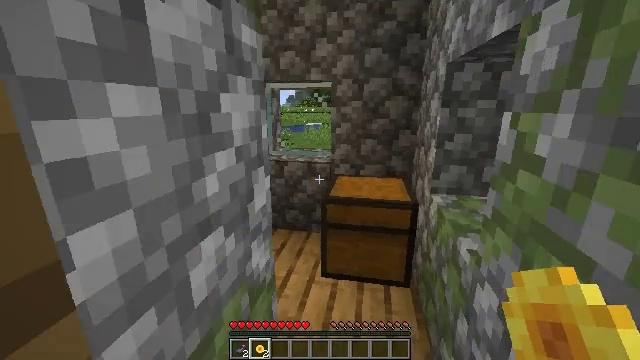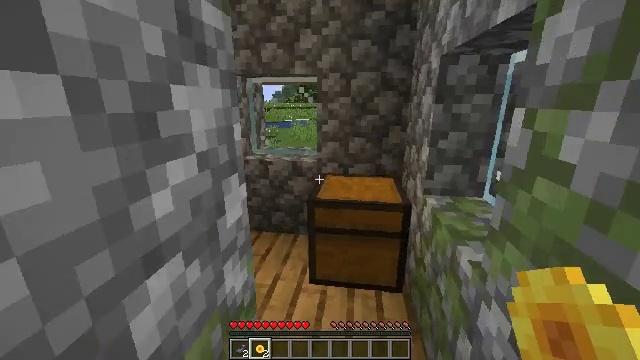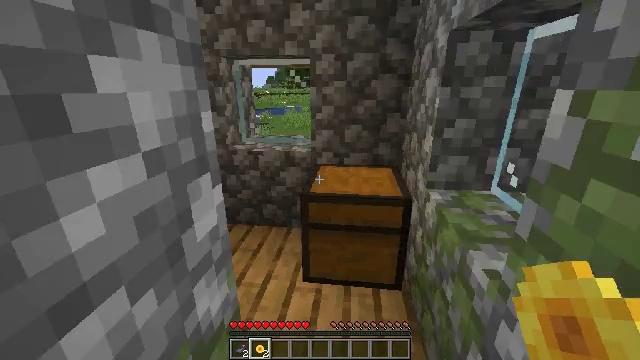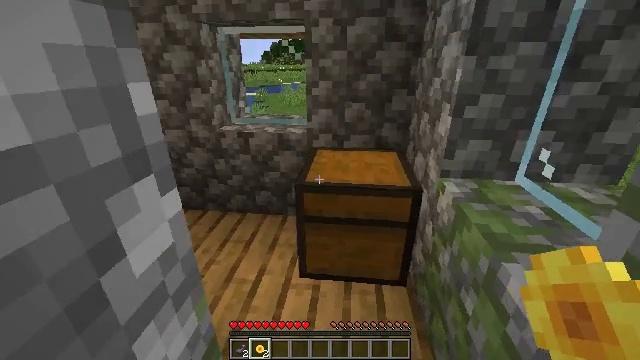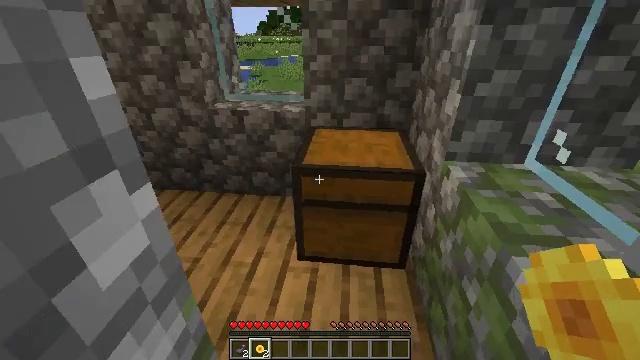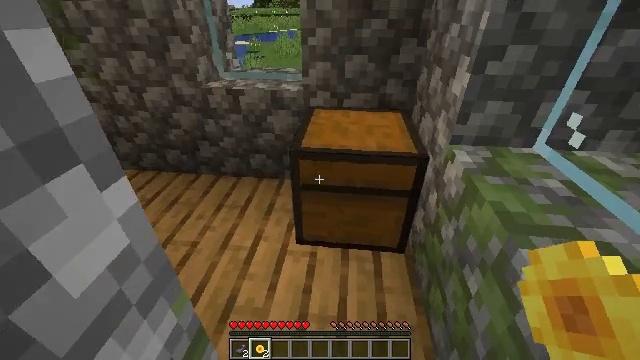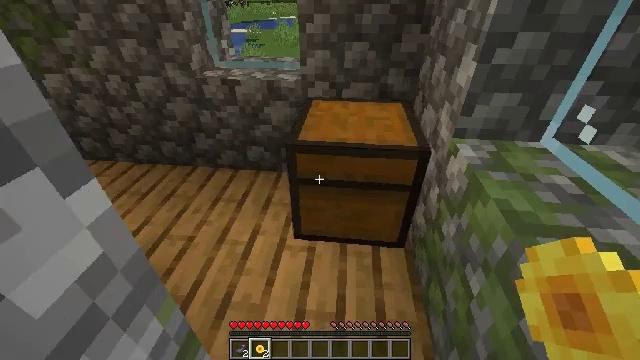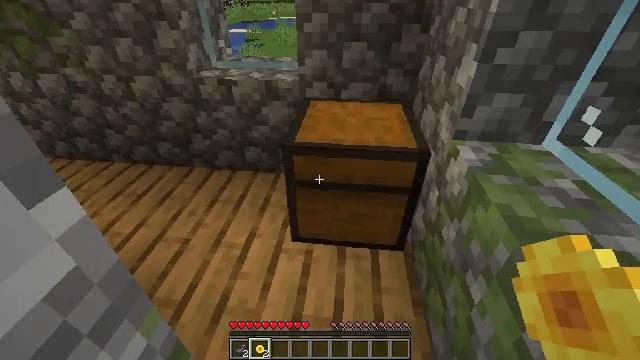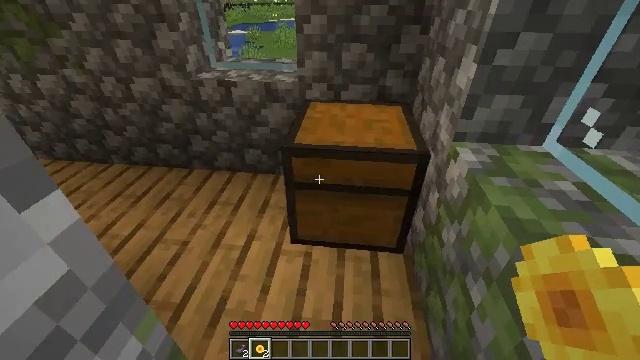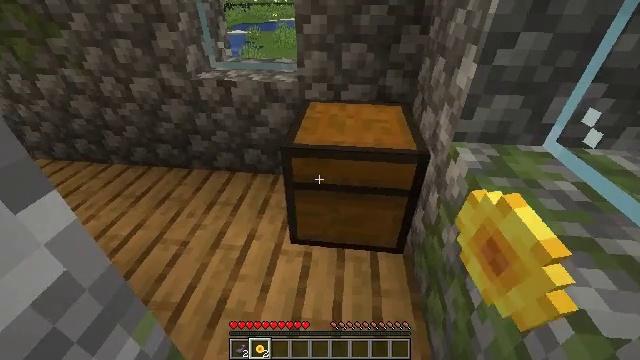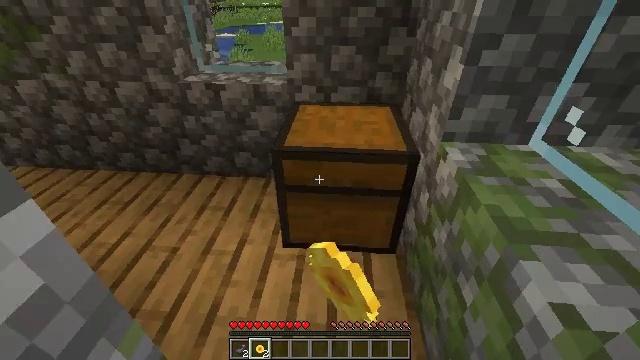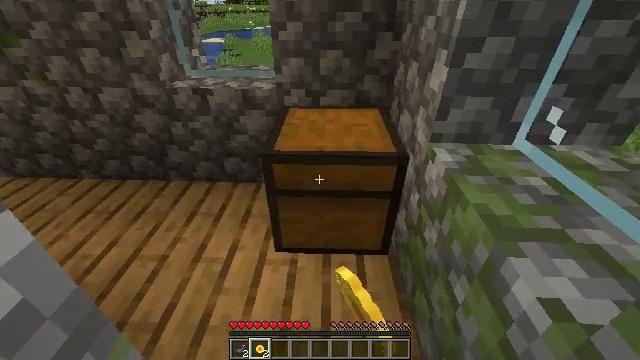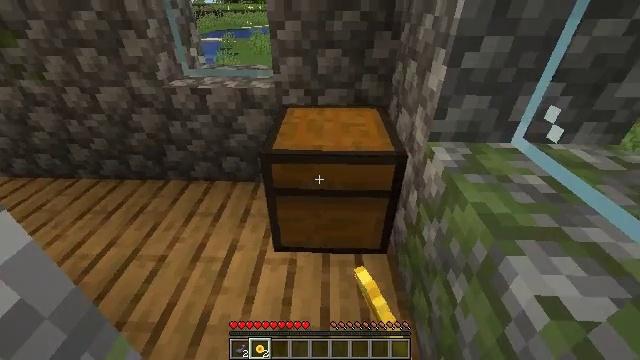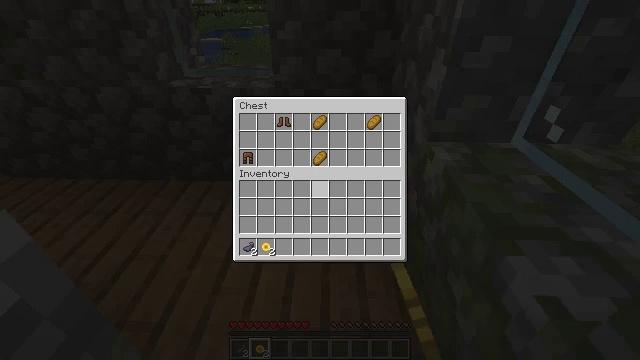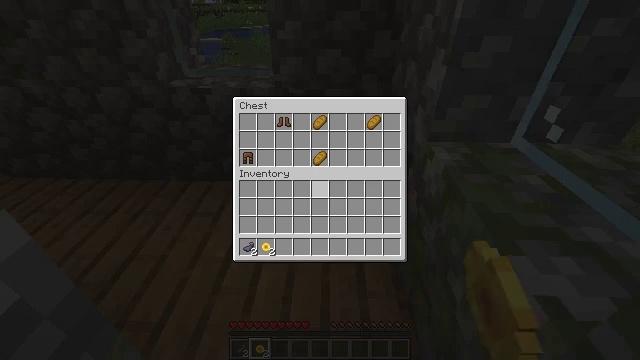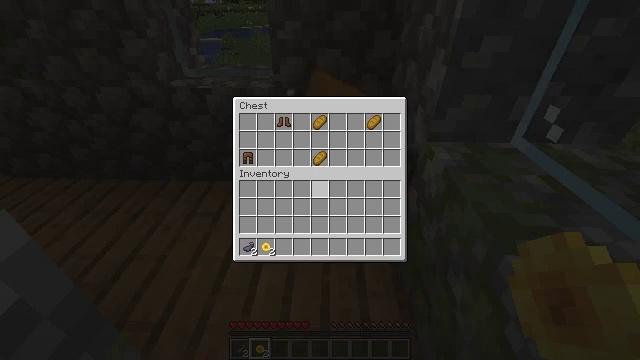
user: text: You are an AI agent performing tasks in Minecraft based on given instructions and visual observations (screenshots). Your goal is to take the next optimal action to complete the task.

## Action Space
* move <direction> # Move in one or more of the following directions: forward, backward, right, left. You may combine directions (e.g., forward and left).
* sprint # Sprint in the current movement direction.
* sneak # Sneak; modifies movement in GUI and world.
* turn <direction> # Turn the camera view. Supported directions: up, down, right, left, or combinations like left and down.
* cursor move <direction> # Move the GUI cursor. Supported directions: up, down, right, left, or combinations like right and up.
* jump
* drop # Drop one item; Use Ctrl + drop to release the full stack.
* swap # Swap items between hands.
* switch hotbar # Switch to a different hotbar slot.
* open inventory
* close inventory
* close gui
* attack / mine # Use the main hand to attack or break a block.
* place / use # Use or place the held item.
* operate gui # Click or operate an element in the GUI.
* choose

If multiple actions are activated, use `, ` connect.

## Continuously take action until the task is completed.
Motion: motion action
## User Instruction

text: Obtain yellow dye by crafting.
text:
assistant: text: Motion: move forward, turn right
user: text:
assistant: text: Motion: move forward, turn right and down
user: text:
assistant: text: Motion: move forward, turn down
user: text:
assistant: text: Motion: turn down
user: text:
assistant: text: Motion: turn down
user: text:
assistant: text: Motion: turn down
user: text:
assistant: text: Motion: no_op
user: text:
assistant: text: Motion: use / place
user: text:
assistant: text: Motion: use / place
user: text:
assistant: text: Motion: turn right, use / place
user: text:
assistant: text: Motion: turn right
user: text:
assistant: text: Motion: no_op
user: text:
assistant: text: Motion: no_op
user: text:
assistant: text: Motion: no_op
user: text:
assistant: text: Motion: no_op
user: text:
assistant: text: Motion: no_op
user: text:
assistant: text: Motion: no_op
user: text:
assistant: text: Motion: no_op
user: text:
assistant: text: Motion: no_op
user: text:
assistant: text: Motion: no_op
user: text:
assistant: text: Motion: no_op
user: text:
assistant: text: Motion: no_op
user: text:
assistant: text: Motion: no_op
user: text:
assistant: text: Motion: no_op
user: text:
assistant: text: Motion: no_op
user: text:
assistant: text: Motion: no_op
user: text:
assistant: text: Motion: no_op
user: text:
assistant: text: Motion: no_op
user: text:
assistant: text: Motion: no_op
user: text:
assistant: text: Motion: no_op